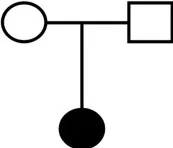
(A) The genetic map and the mutations sequence chromatograms in the KCNA2 gene. Black circle: affected mutation-carrying female; white circle: female without KCNA2 mutation; white square: male without KCNA2 mutation. The red circles indicated the location of the identified mutations.
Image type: radiology (x_ray)